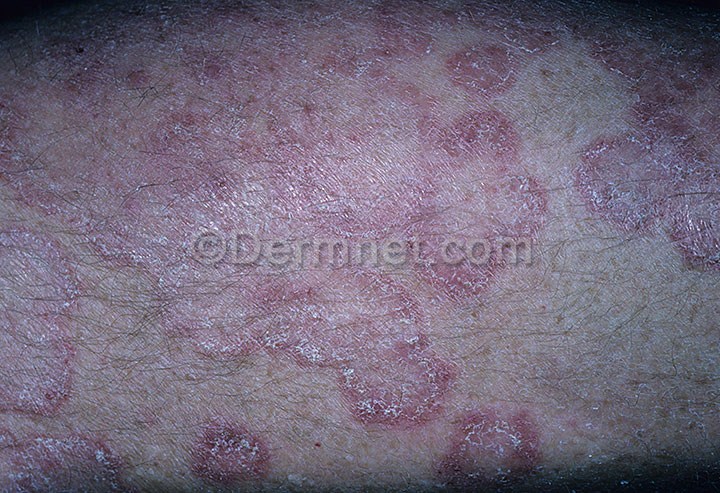
Disease: Tinea Ringworm Candidiasis and other Fungal Infections